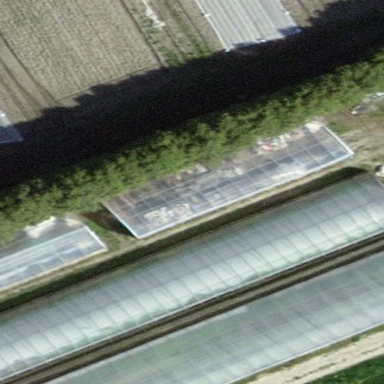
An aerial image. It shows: Greenhouse.